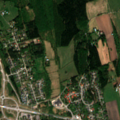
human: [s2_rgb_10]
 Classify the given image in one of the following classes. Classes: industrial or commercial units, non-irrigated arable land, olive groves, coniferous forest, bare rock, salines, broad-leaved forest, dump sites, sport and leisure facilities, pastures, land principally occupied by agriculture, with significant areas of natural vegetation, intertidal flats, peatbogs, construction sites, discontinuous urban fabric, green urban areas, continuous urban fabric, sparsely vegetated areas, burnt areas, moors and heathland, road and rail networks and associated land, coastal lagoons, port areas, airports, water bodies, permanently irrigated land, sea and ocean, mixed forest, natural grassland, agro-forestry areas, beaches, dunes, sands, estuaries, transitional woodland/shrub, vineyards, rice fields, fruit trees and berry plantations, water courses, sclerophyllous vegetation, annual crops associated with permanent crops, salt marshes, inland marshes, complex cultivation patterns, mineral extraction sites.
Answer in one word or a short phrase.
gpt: discontinuous urban fabric, non-irrigated arable land, broad-leaved forest, coniferous forest